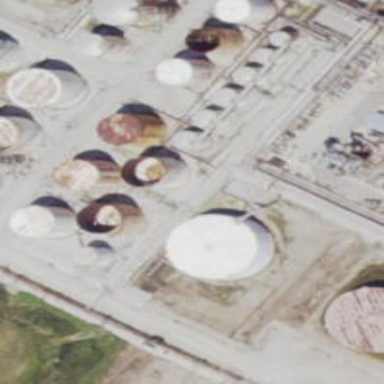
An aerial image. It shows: Storage tank with man-made structure.